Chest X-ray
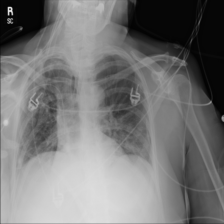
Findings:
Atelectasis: negative
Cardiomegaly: negative
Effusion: negative
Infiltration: negative
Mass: negative
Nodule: negative
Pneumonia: negative
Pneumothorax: negative
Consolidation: negative
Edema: negative
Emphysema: negative
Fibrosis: negative
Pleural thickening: negative
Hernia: negative